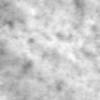
Label: no_change